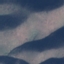
Land use / land cover class: HerbaceousVegetation